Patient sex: M
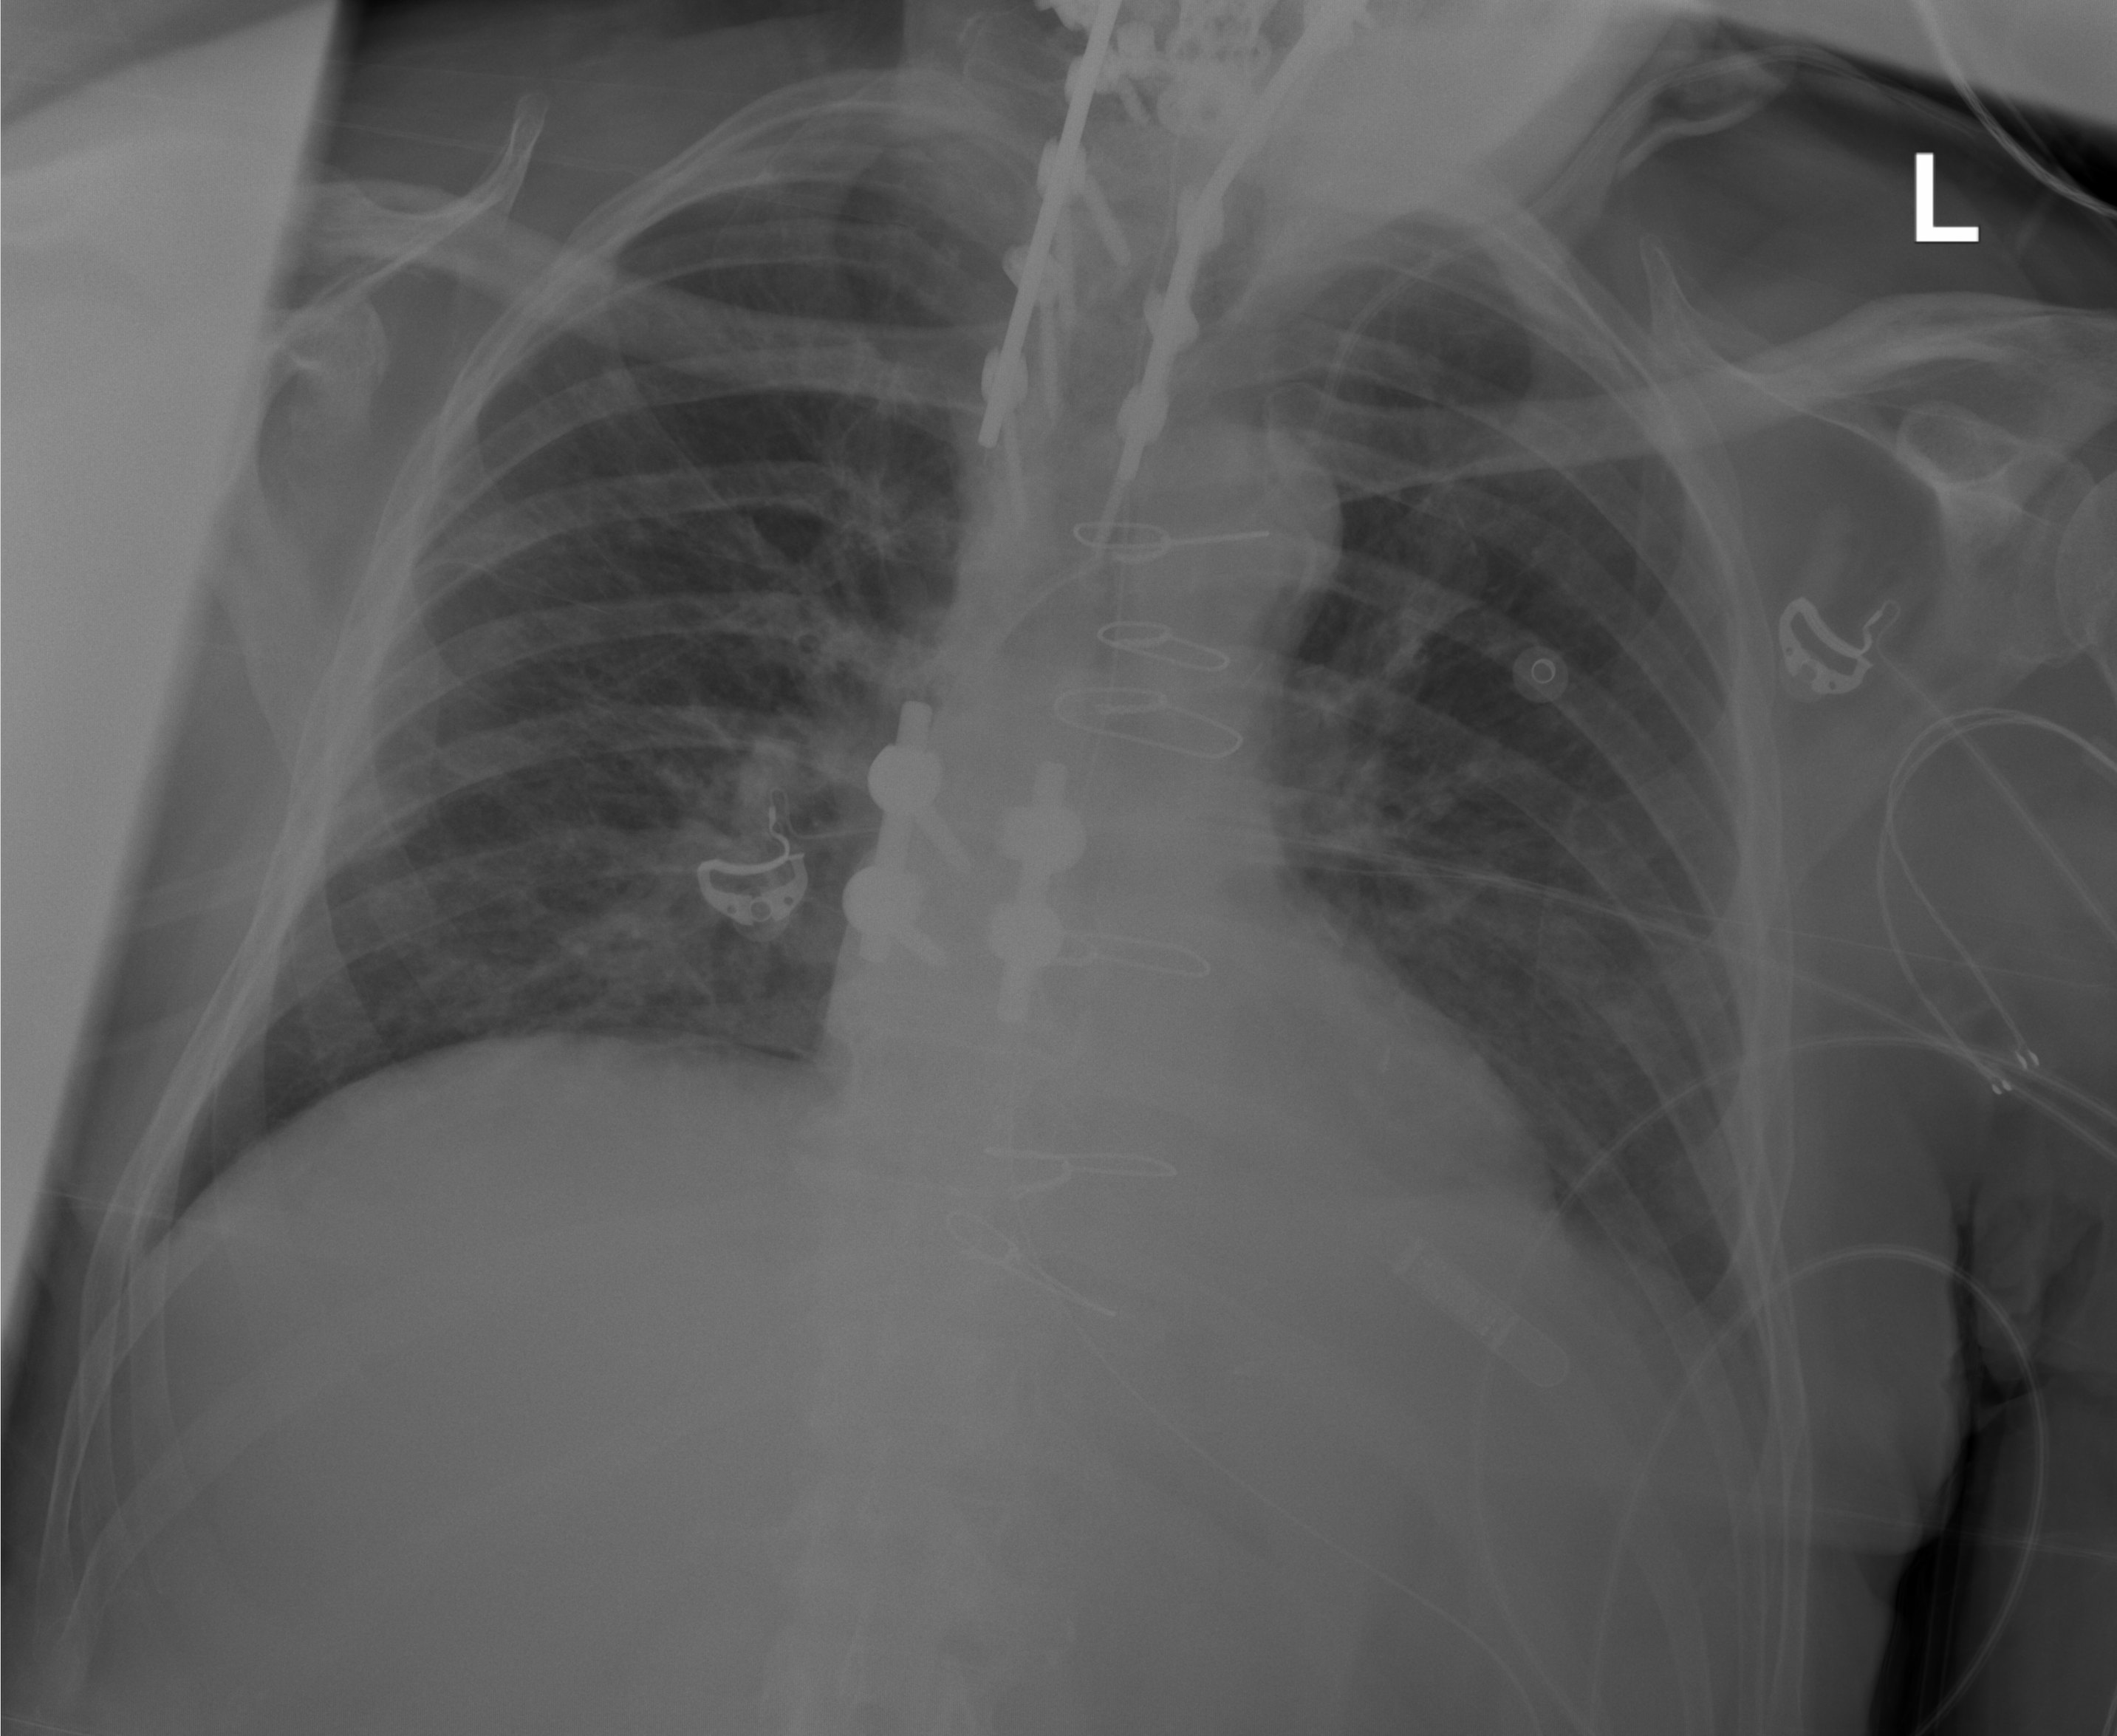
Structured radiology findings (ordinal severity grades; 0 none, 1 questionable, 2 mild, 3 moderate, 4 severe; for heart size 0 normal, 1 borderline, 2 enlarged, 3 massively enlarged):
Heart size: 0
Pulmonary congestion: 0
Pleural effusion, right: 0
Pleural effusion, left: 1
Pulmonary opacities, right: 0
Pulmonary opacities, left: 0
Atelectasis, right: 0
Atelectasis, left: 1